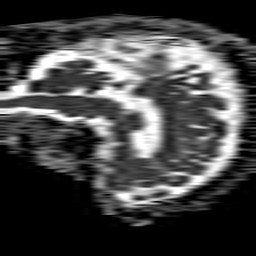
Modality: ADC
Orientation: sagittal
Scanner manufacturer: philips
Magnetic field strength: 1.5 T
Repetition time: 4.6 s
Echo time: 0.08631 s